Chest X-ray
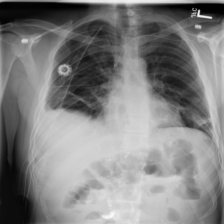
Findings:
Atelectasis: positive
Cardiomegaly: negative
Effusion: negative
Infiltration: negative
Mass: negative
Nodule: negative
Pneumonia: negative
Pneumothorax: negative
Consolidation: negative
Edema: negative
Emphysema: negative
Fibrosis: negative
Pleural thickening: negative
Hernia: negative